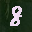
Label: 8